Question: I need to split a rectangle (A structure which is '{{float x,float y},{float w,float h}}') into a number of smaller rectangles/structures, creating some sort of a grid. I'm writing a window layout manager and I want a window preview option.

I saw similar questions but of the algorithms I saw (the ones involving 'ceil' and 'floor') worked. I've also tried:
'''
float widthOfNewRect = total.size.width / floor(sqrt(n));
float heightOfNewRect = total.size.height / ceil(sqrt(n));
'''
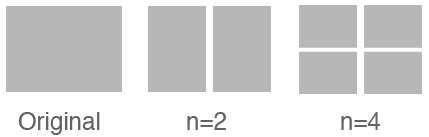
Answer: Based on your last comment, I assume that you want to split your rectangle into subrectangles of equal size, and that they should be aligned in such a manner that the number of rows and number of columns are equal (with the last row possibly not being completely filled). If so, you can use 'ceil(sqrt(n))' to compute the number of (since this is, as you apparently have guessed, the smallest amount of columns you need in order to not have more rows than columns). Then, the number of rows you need in order to accommodate elements distributed across columns will be given by 'ceil(n / (double)numColumns)'.
As for the code you showed: the reason it doesn't work is (as you probably discovered yourself) that 'floor(sqrt(n)) * ceil(sqrt(n))' may well be less than ; for instance, this is the case for . The calculation I propose is a safer way to (indirectly) discover whether the number of rows should be 'ceil(sqrt(n))' or 'floor(sqrt(n))'.